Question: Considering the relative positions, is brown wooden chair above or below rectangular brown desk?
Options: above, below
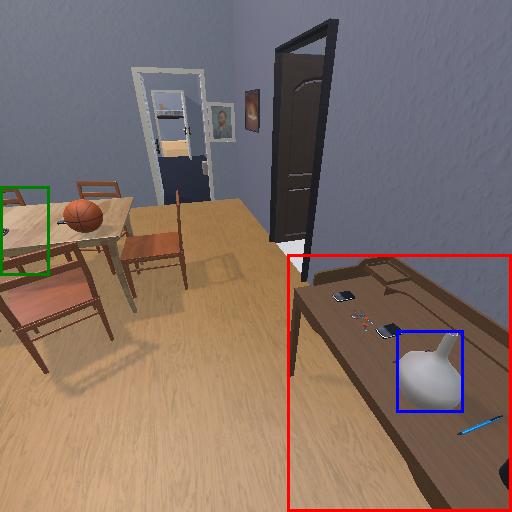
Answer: above